Field crop: tomato
Growth stage: 1
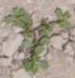
Species: portulaca